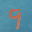
Label: 9